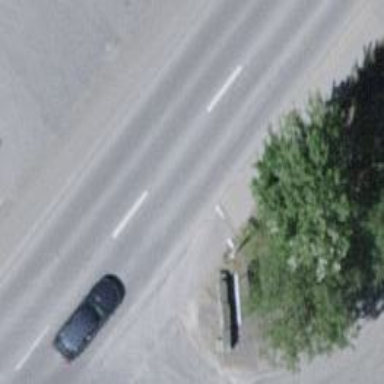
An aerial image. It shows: Bus stop with platform for public transport.